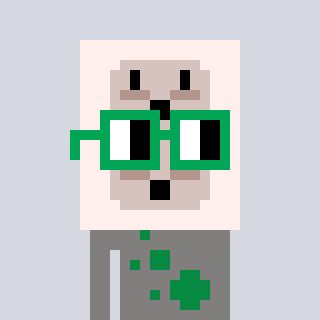
a pixel art character with square green glasses, a outlet-shaped head and a bluegrey-colored body on a cool background